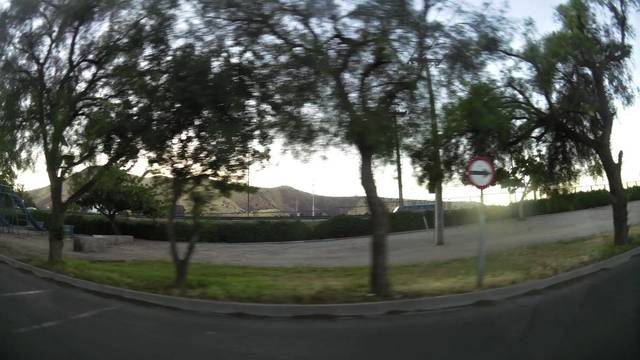
Region: Chile
Coordinates: -33.585, -70.714